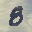
Label: 8